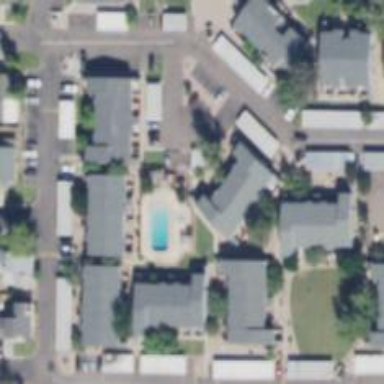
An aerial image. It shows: Swimming pool located in leisure land.